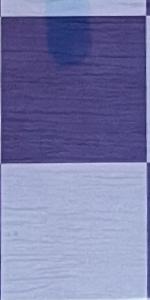
Label: Empty